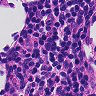
Metastatic tissue present: no